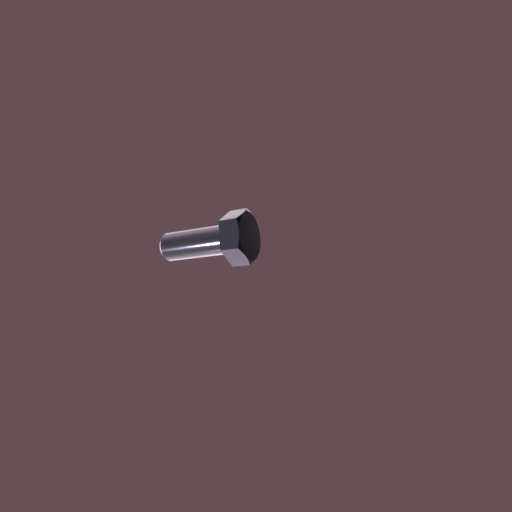
Label: bolt